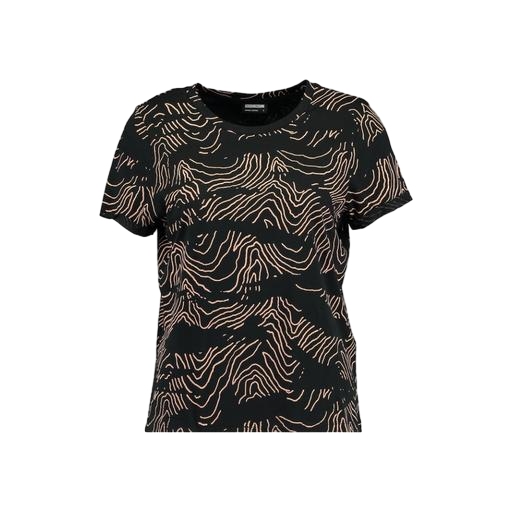
black geo-print t-shirt only macy, black plus size printed t-shirt only macy, black printed short-sleeve top only macy, white background